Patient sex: M
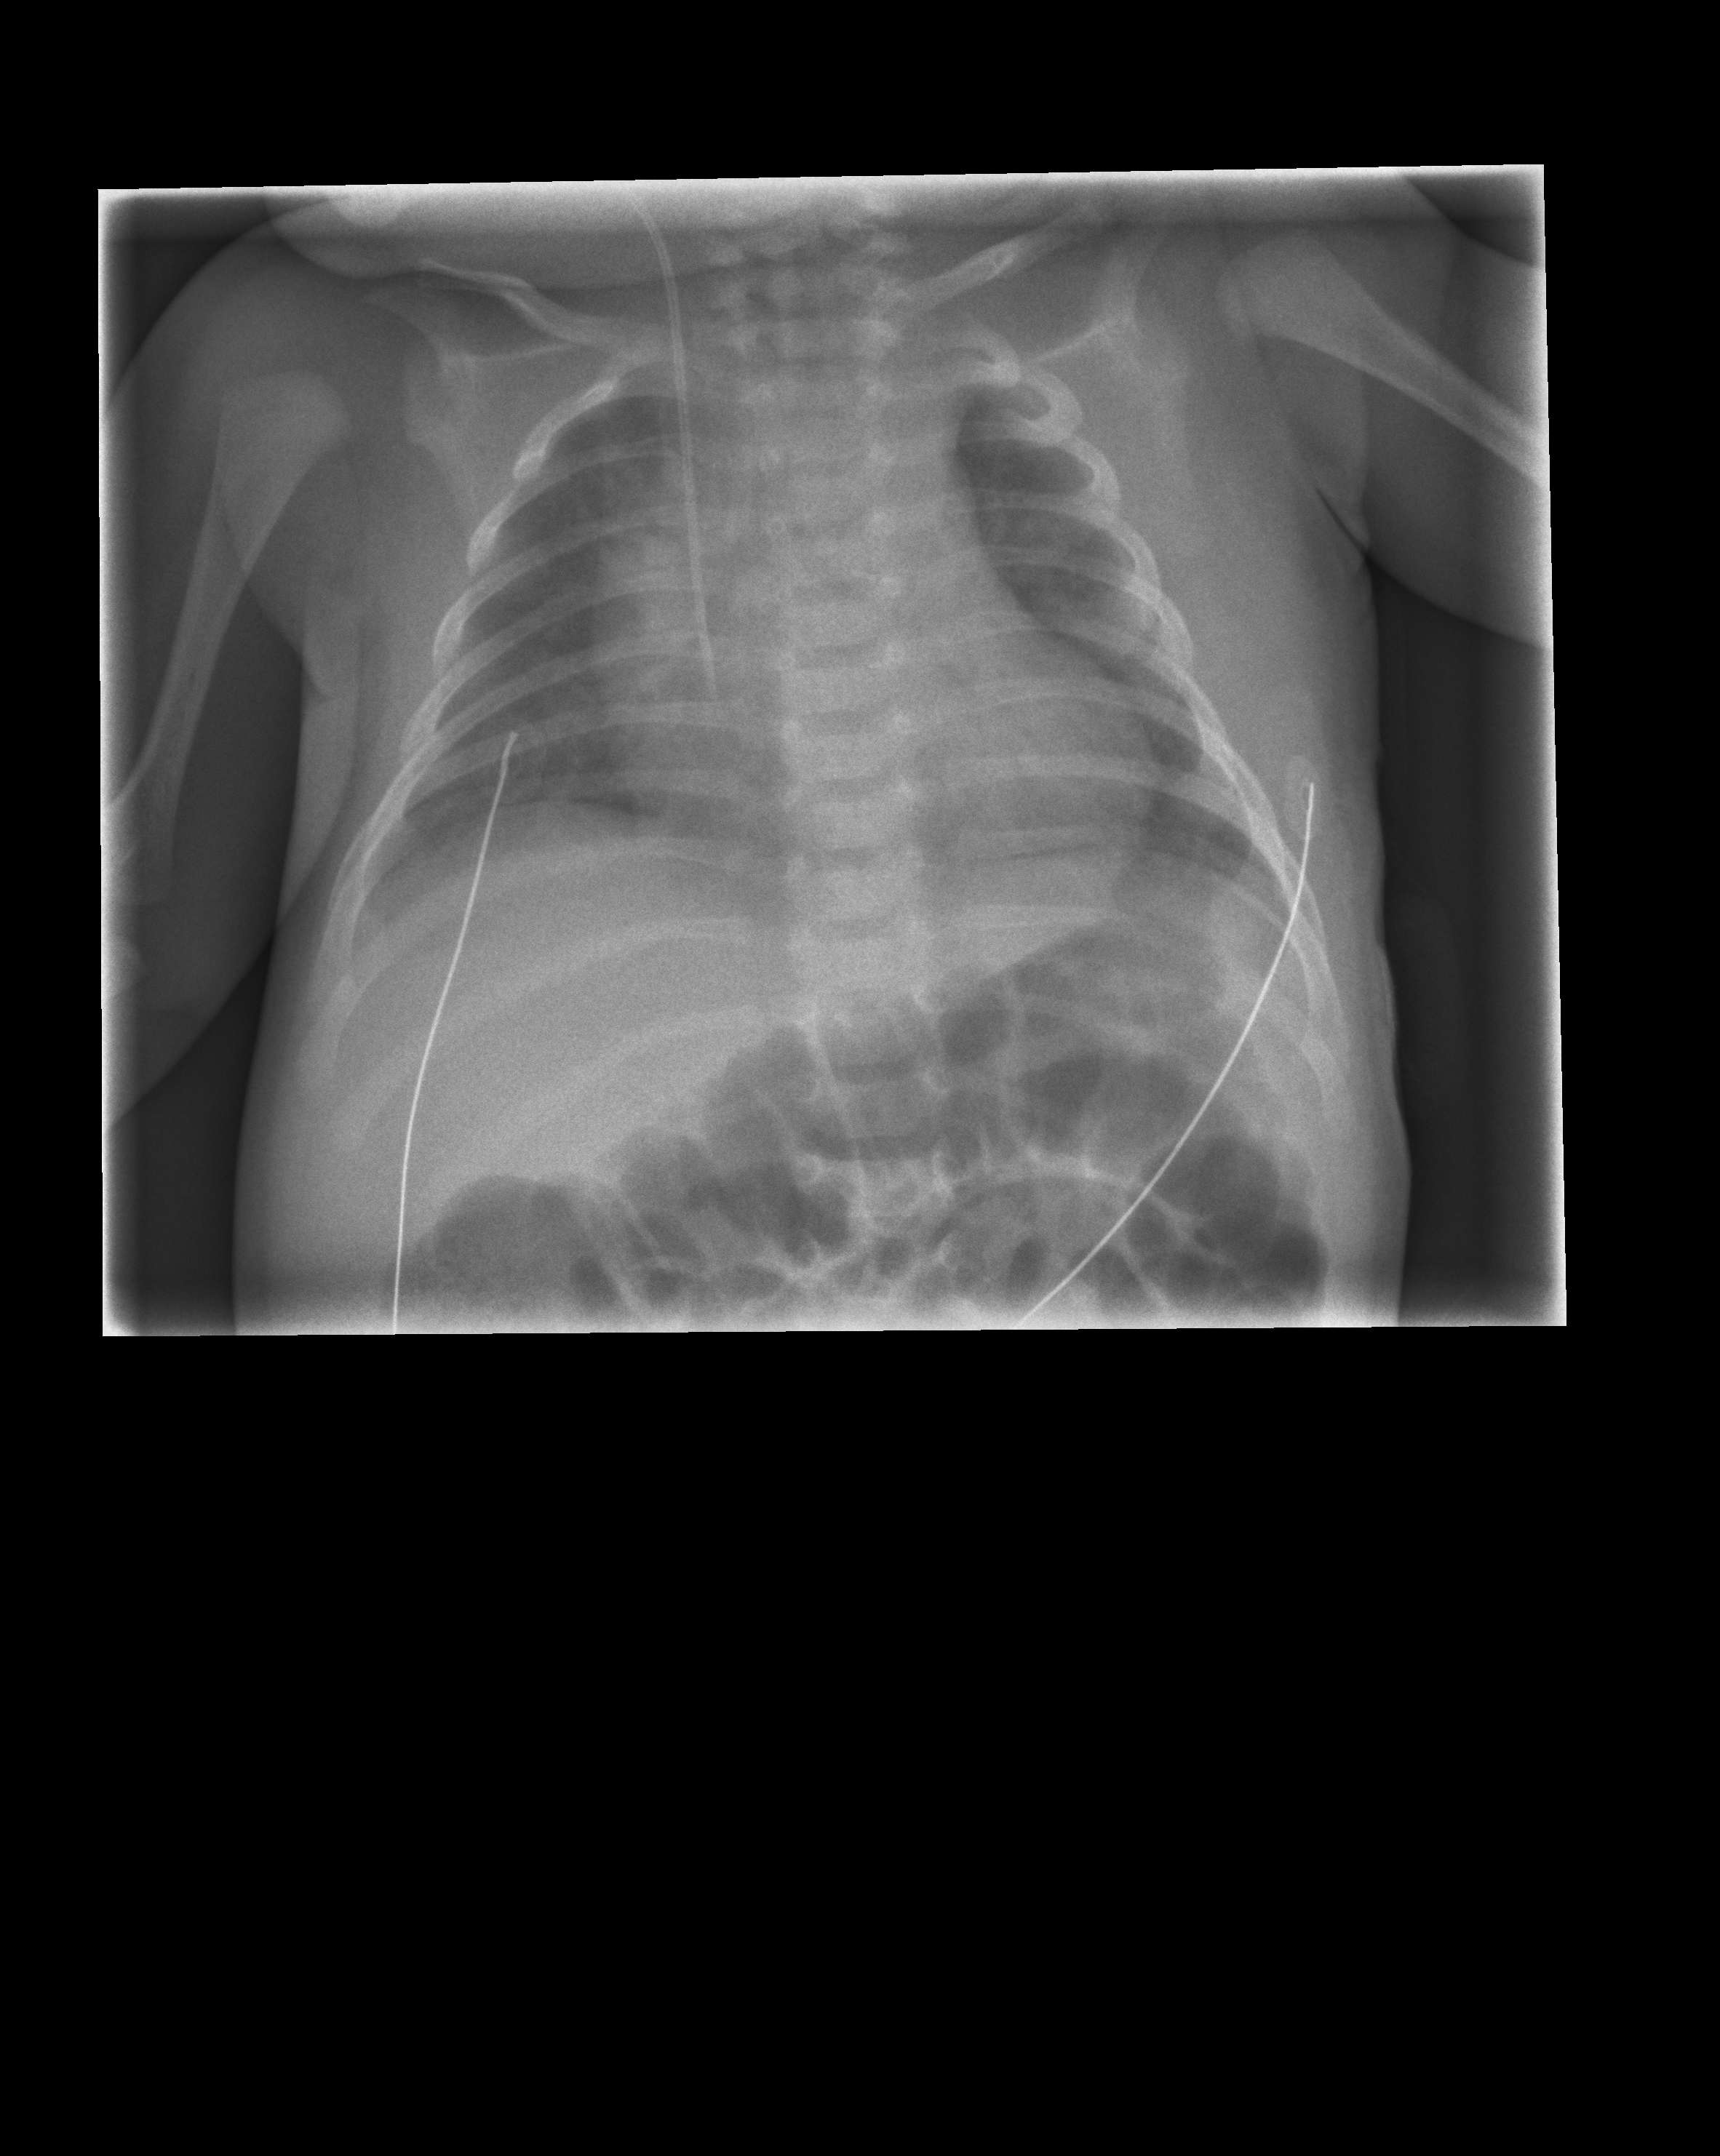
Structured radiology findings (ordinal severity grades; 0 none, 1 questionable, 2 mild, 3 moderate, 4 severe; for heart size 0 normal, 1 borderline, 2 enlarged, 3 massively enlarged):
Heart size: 0
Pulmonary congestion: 0
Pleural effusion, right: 0
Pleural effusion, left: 0
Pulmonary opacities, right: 0
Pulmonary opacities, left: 0
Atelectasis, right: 0
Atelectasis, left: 2